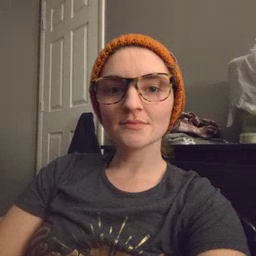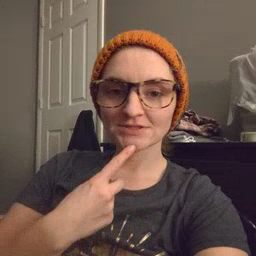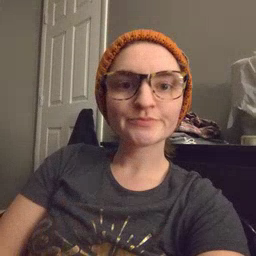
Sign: say